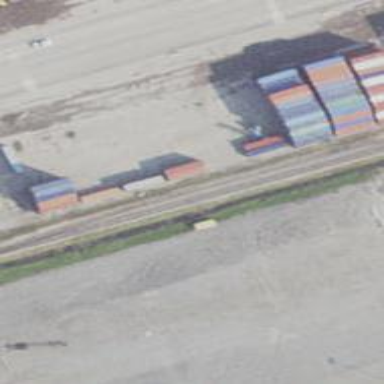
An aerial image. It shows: Railway yard used for servicing trains.